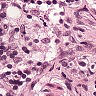
Metastatic tissue present: no